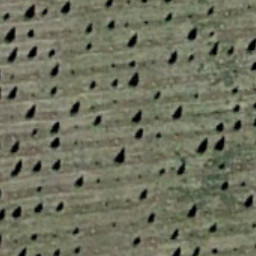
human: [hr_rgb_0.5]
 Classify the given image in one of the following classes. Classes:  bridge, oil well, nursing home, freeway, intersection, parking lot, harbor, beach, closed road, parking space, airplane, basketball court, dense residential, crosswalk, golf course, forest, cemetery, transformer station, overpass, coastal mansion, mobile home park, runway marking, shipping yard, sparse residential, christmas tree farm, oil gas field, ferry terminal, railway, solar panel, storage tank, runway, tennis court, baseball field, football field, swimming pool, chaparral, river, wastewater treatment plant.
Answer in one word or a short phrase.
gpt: christmas tree farm